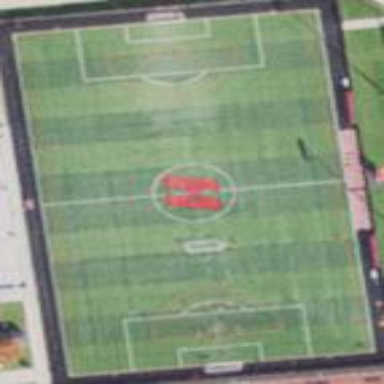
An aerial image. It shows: Pitch designated for soccer and lacrosse.